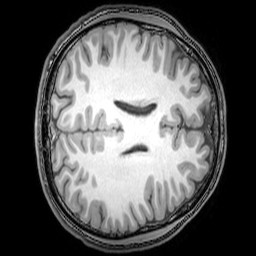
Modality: T1w
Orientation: axial
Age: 23
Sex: male
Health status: healthy
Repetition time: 0.081 s
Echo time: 0.037 s